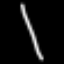
Label: line